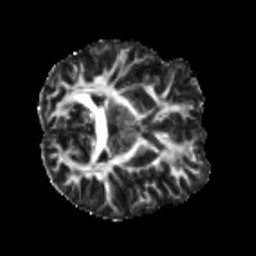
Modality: FA
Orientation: axial
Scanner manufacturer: siemens
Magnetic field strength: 3 T
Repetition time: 4 s
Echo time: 0.0594 s